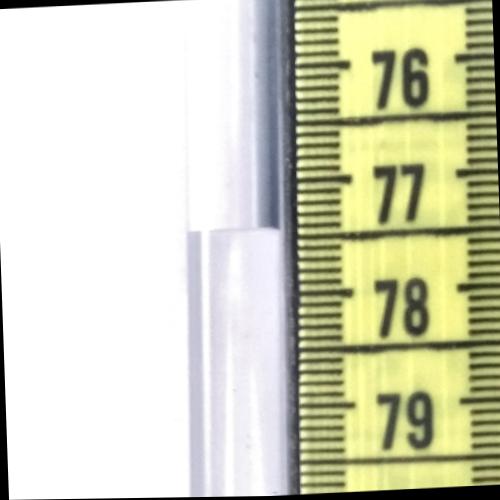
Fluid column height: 77.4 cm